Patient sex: M
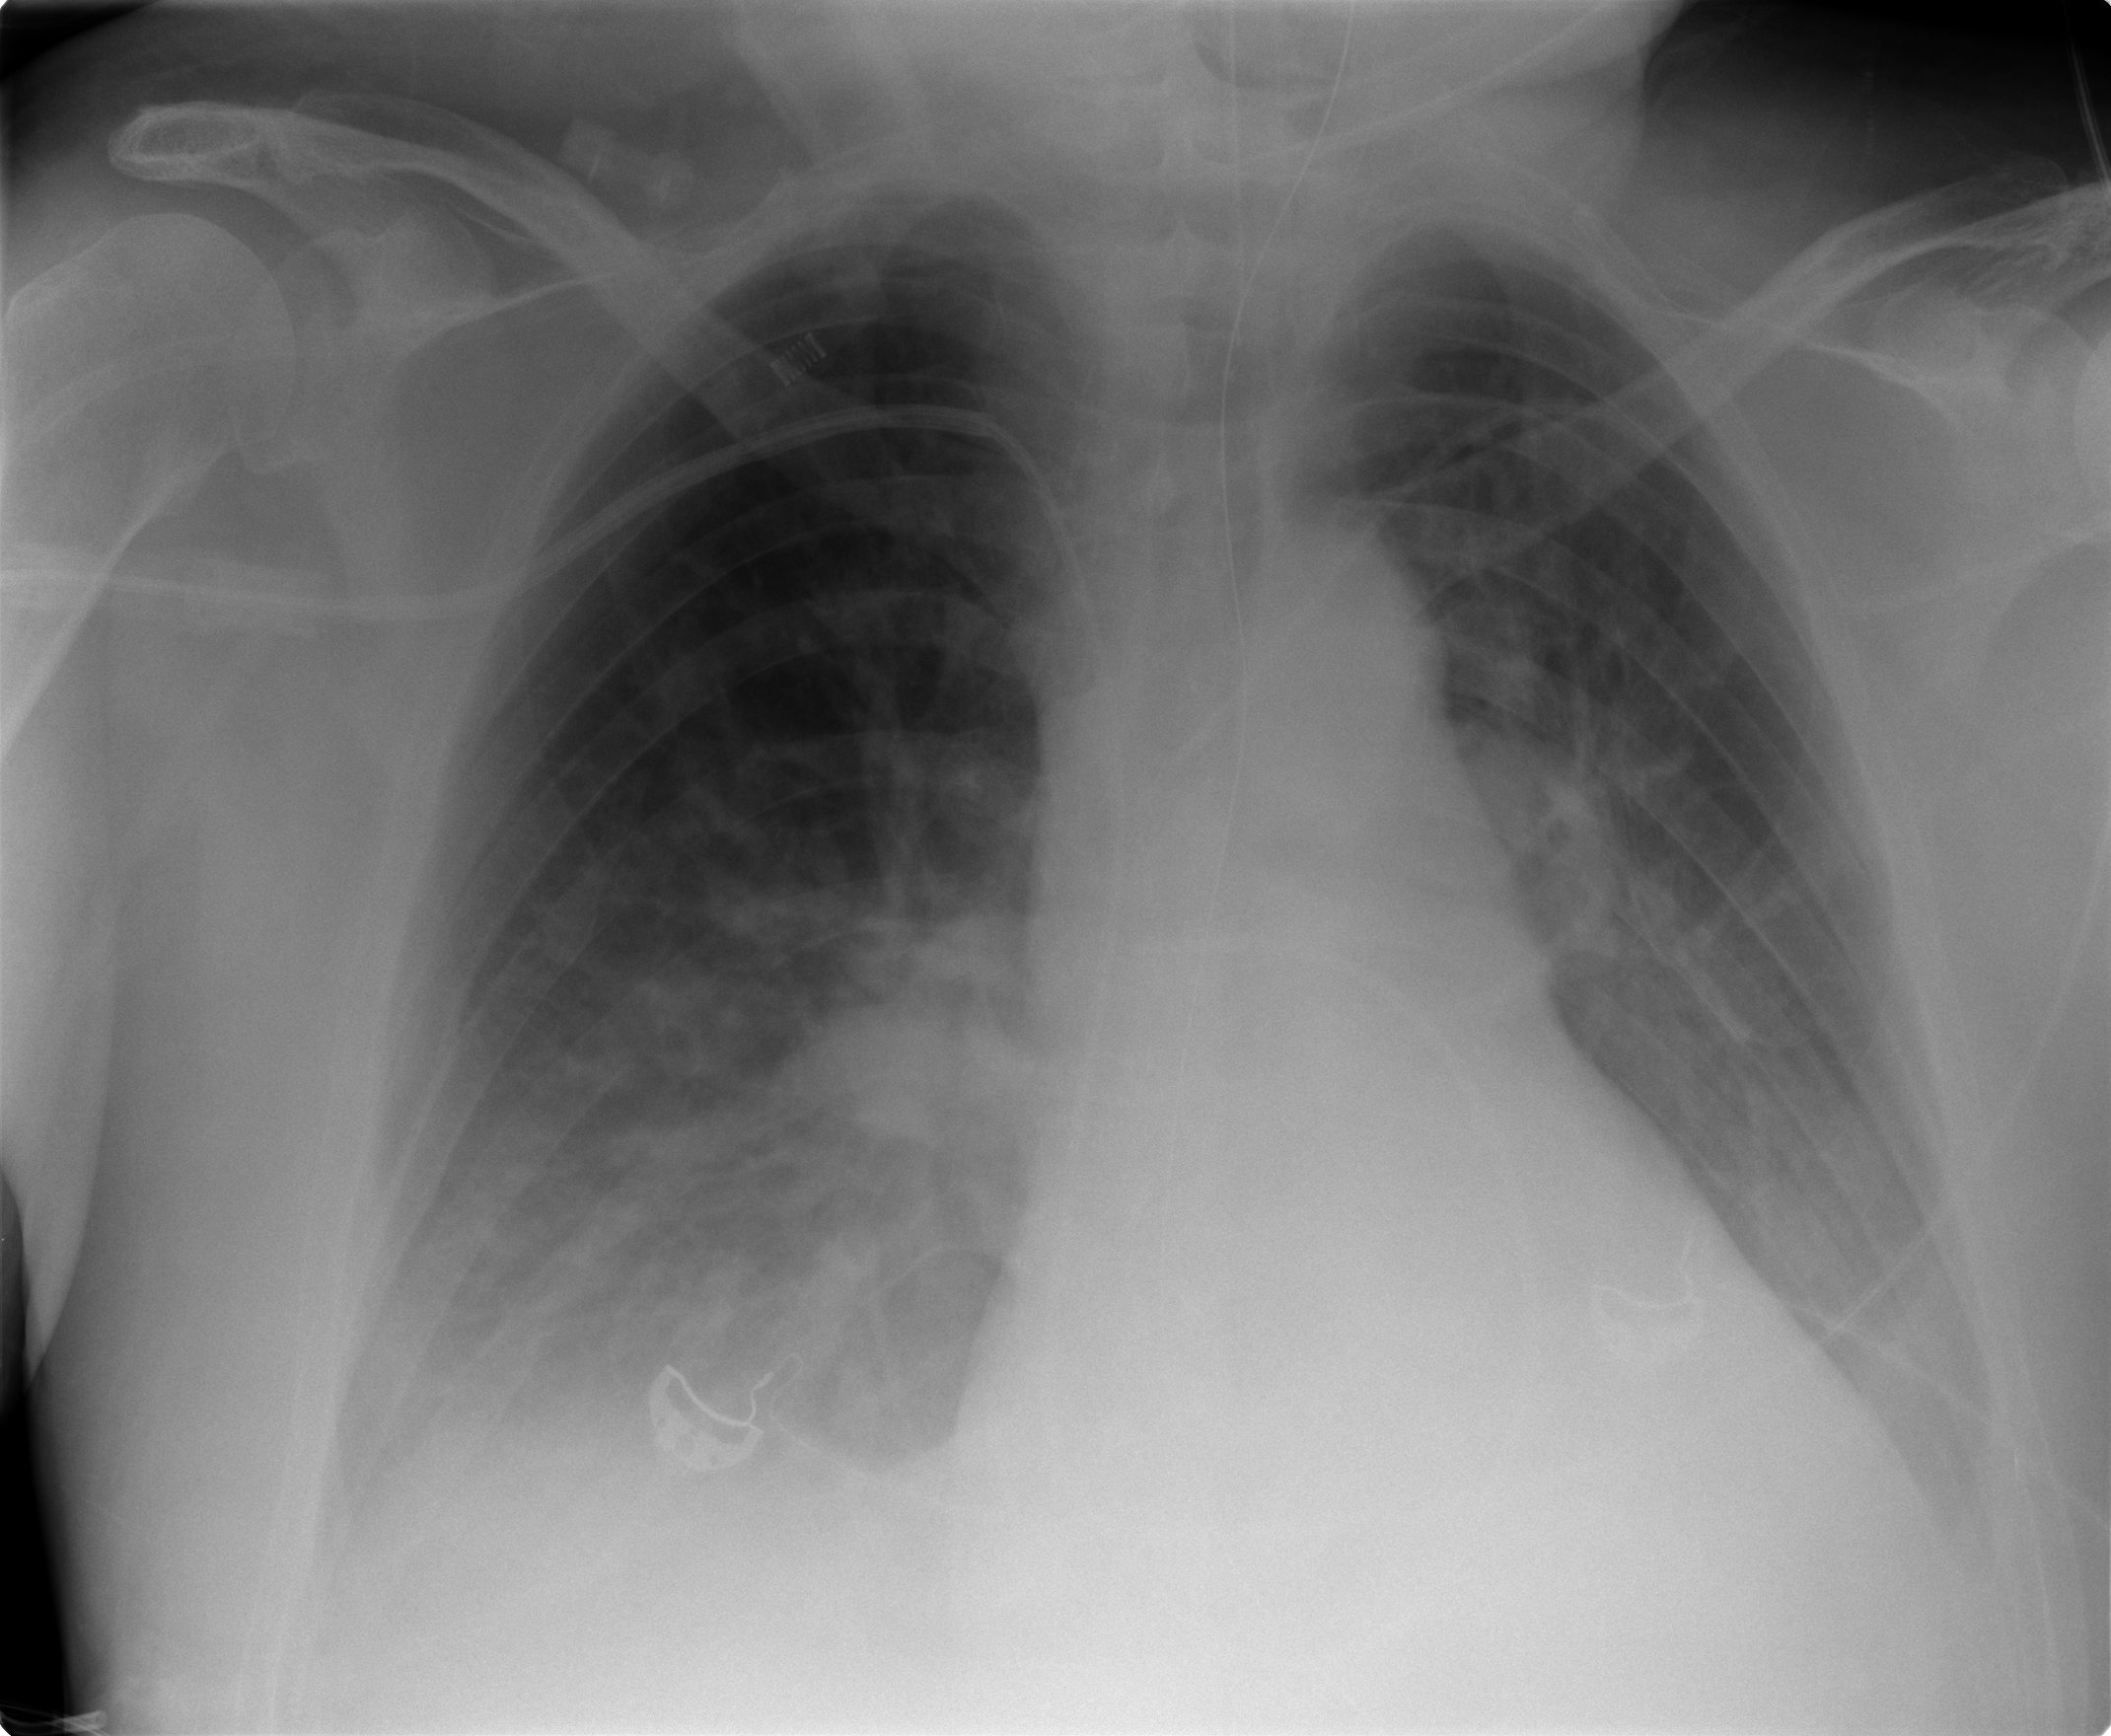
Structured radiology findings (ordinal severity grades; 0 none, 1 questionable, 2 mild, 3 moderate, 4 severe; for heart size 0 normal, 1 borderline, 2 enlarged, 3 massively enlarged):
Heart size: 3
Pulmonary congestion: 2
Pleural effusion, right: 1
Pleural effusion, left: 1
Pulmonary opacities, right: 3
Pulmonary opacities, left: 0
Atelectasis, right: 2
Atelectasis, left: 1